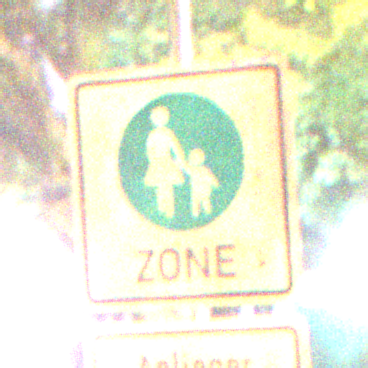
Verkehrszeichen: BeginnFussgaengerzone
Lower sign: PersonengruppenFrei2
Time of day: Night
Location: Outdoor (Suburban)
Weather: PartlyCloudy
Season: NotSpecified
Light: Artificial